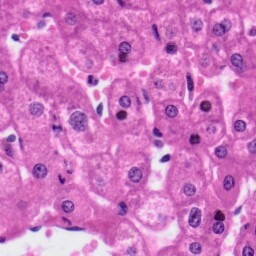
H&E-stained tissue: Liver